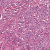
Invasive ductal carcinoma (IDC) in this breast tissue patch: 1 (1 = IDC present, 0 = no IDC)